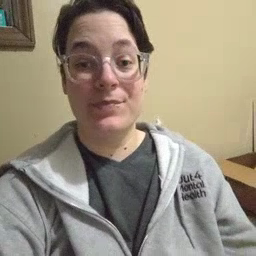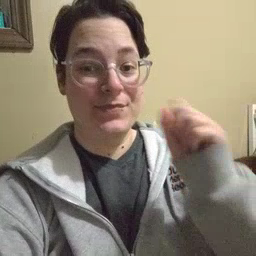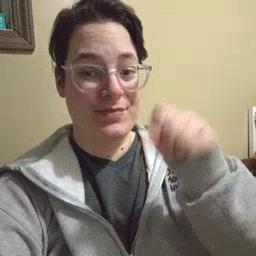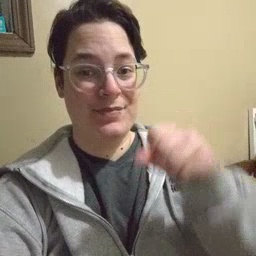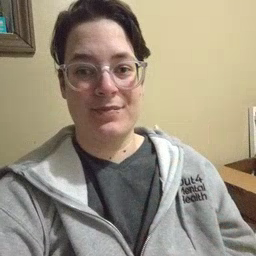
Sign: yes